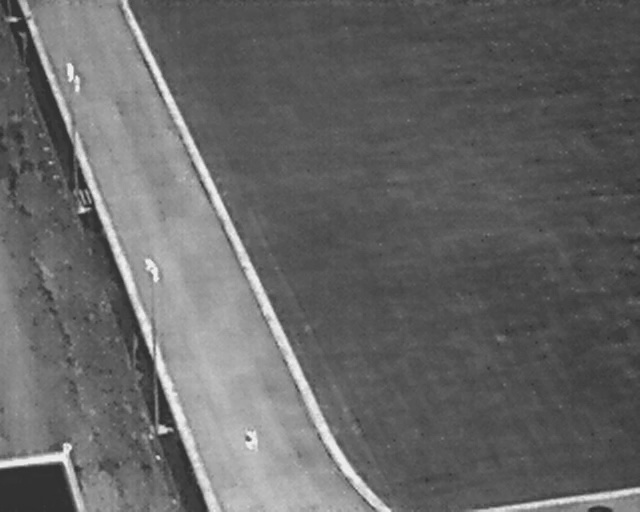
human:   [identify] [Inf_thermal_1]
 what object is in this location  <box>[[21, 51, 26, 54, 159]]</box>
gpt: <ref>1 large person at the left</ref>

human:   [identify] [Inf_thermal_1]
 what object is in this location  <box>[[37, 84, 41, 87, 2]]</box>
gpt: <ref>1 large person at the bottom</ref>